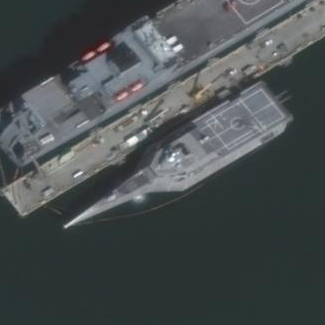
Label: Independence-class_combat_ship